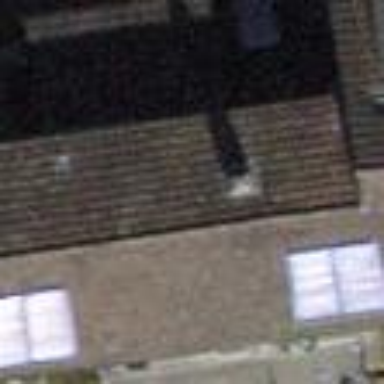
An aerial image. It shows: Building with tile roof.